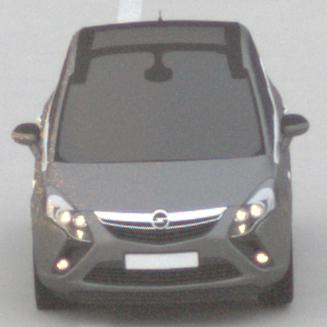
Make: Opel
Model: Zafira Tourer 1.8
Detailed model: Zafira (C) Tourer
Model produced from: 2012/01
Model produced until: 2015/06
Doors: 5
Color: gray
Road condition: dry road
Daytime: sunrise or sunset
Contrast: low contrast